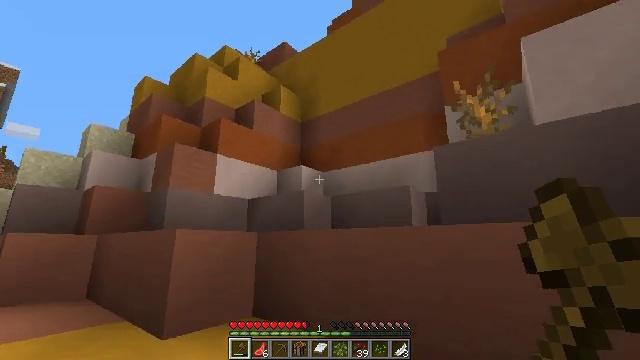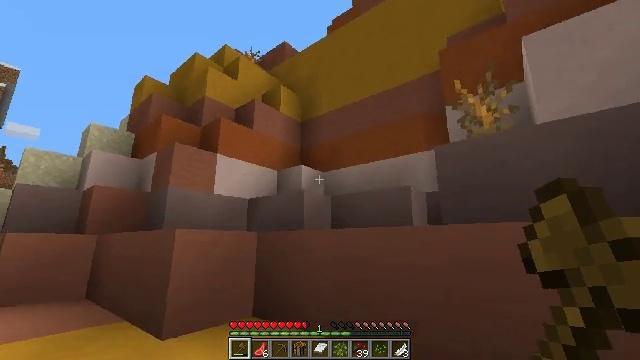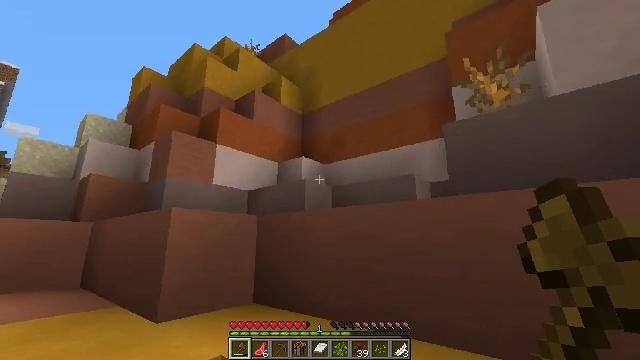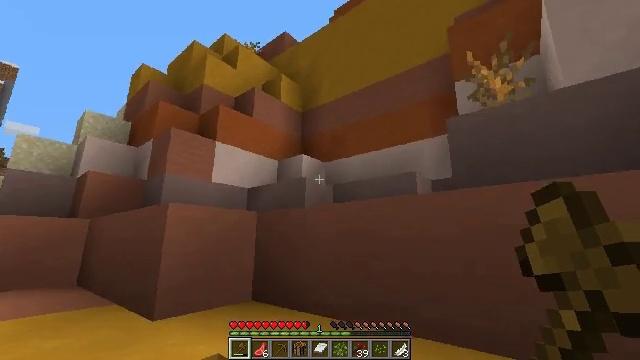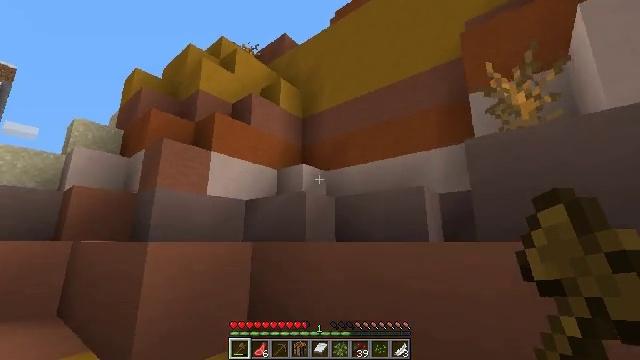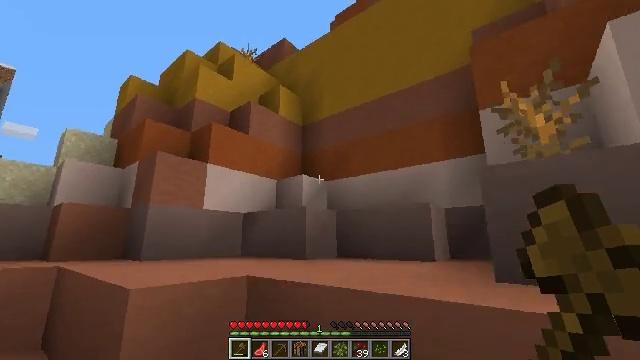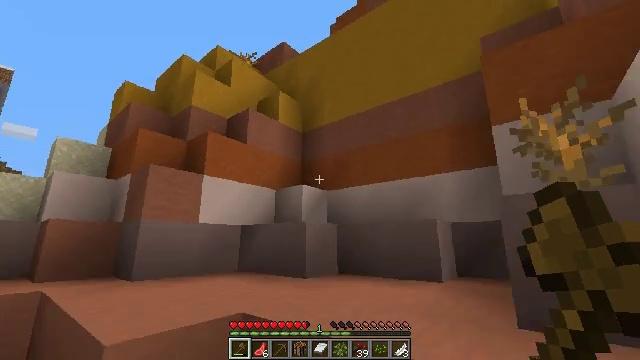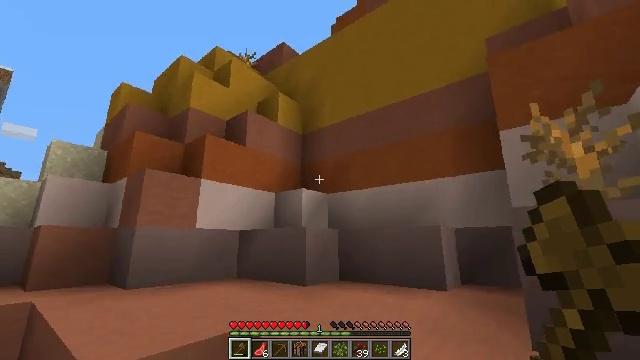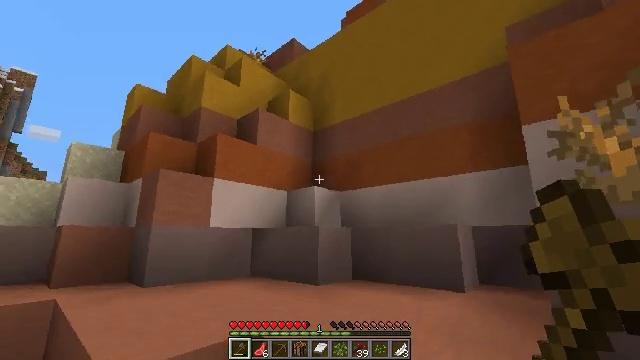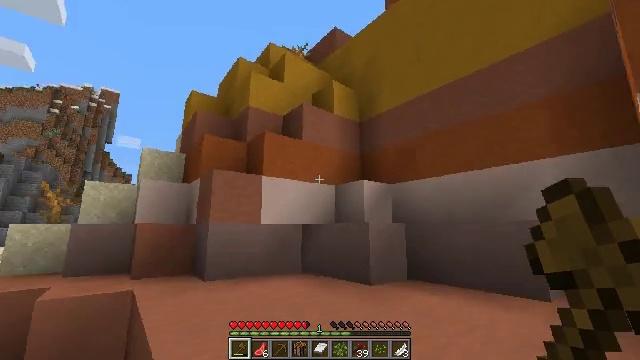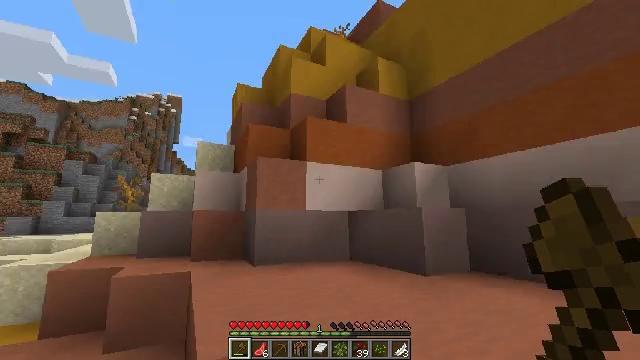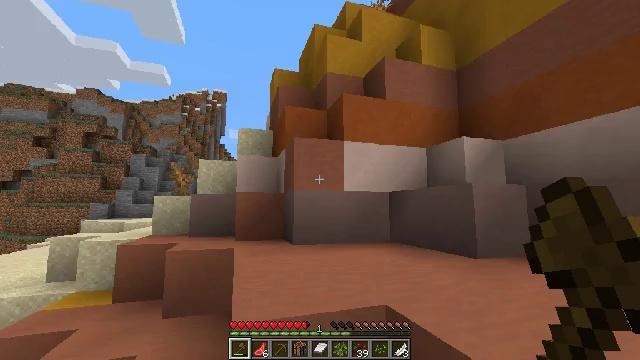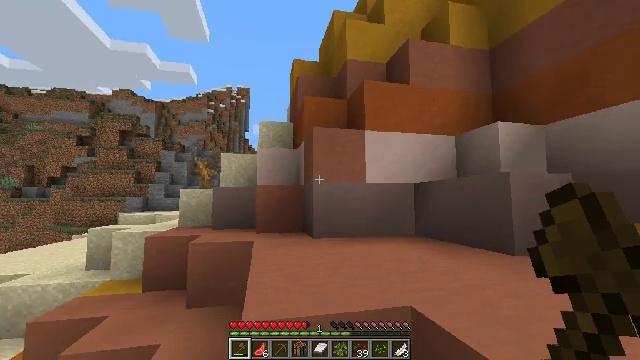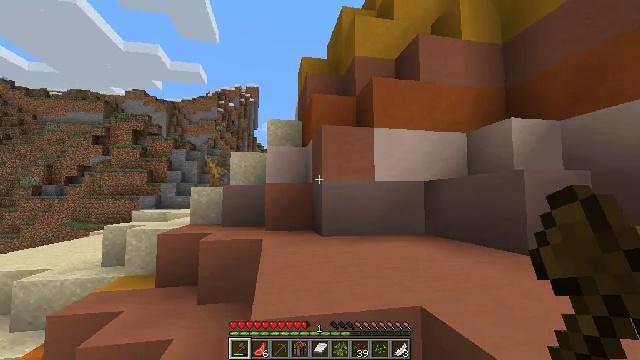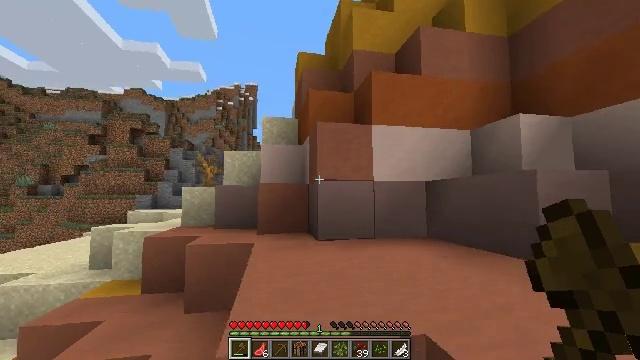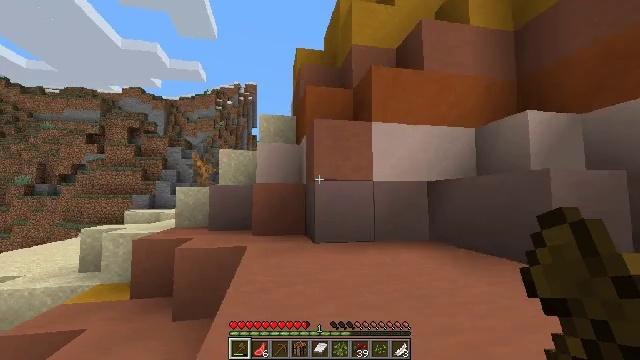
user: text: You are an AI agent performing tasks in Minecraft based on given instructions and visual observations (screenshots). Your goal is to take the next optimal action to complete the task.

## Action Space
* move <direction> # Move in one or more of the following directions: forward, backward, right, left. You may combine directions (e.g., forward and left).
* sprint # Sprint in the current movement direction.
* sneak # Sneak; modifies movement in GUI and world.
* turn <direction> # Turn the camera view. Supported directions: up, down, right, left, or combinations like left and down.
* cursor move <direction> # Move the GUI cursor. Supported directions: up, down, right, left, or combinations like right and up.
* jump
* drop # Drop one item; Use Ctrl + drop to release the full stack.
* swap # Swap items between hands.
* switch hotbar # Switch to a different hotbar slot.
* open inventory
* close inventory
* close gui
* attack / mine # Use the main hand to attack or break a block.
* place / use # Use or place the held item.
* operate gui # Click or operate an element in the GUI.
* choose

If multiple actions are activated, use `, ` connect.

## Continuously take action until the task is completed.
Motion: motion action
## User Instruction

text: Collect red sand from a desert biome.
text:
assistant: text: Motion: move forward
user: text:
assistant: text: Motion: move forward
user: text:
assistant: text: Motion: move forward, jump
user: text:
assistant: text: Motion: move forward, jump
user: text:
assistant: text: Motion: move forward, jump
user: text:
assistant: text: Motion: move forward, jump
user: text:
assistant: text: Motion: move forward
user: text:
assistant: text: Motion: move forward, turn left
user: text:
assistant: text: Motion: move forward, turn left and down
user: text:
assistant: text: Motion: move forward, turn left and down
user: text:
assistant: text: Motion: move forward, turn left and down
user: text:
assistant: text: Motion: move forward, turn left and down
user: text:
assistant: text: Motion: move forward, turn left
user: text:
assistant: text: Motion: move forward
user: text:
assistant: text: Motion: move forward
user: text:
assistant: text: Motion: move forward, jump
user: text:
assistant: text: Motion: move forward, jump
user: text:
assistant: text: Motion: move forward, turn left, jump
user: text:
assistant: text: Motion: move forward, turn left, jump
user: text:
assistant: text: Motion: move forward, turn left
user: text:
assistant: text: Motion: move forward, turn left and down
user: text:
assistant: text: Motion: move forward, turn left and down
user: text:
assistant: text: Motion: move forward, turn left and down
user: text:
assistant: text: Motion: move forward, turn left
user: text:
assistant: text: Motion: move forward
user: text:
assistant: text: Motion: move forward
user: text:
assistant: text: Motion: move forward
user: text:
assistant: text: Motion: move forward
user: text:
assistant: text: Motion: move forward, turn right
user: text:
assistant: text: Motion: move forward, turn right